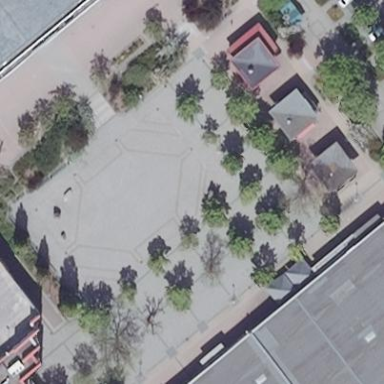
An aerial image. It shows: Pedestrian road leading to square.